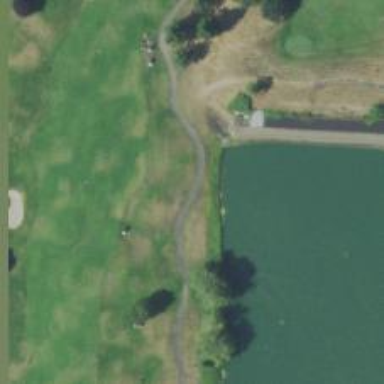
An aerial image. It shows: Service road used as golf cart path.